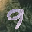
Label: 9